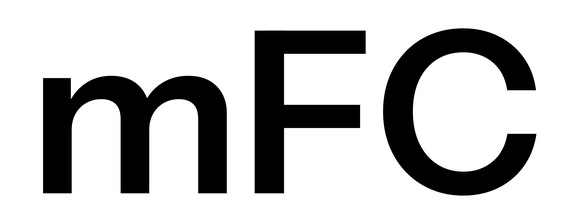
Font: InstrumentSans_SemiBold